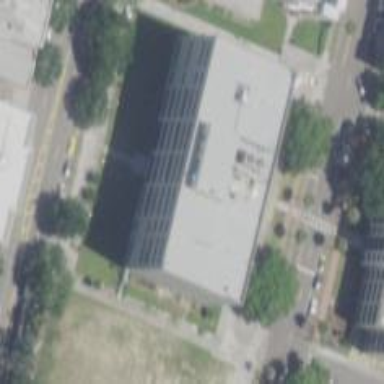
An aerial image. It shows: Government office.